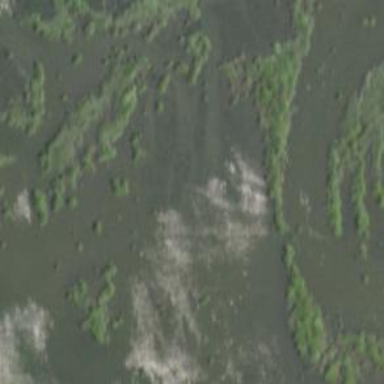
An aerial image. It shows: Beautiful wet meadow natural wetland.